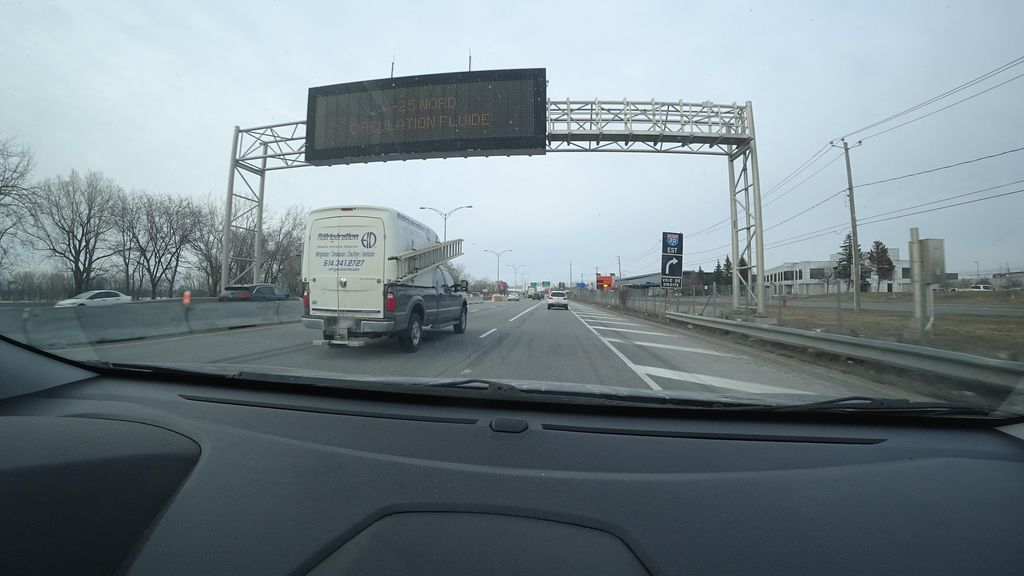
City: montreal